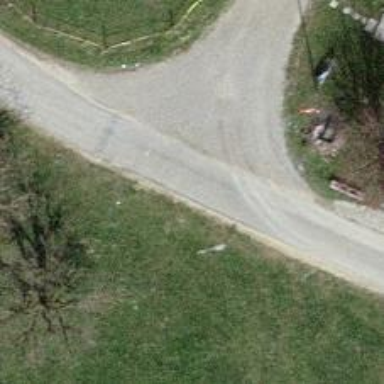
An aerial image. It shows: Well-maintained track road of grade 1.